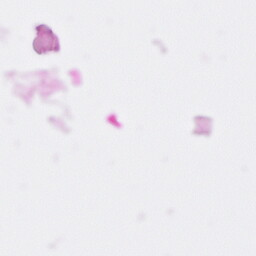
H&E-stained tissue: Pancreatic